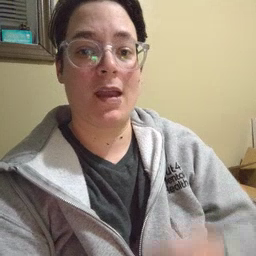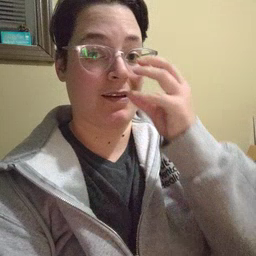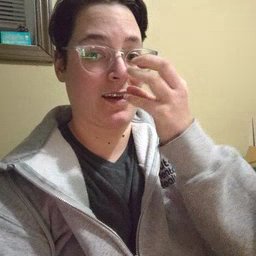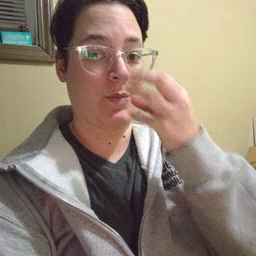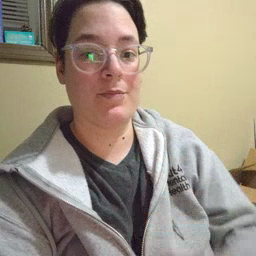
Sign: clown